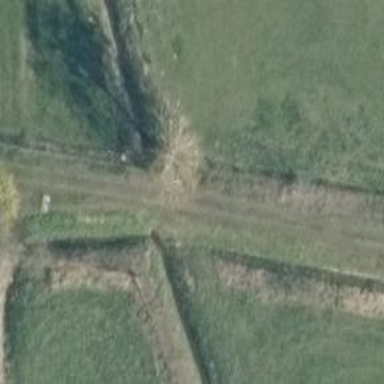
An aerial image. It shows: Culvert tunnel.